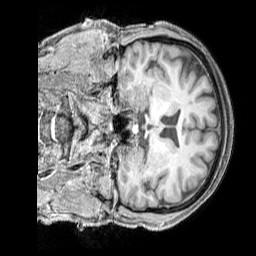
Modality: T1w
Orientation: coronal
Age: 56
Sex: female
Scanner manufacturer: siemens
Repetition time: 2.3 s
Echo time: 0.00226 s